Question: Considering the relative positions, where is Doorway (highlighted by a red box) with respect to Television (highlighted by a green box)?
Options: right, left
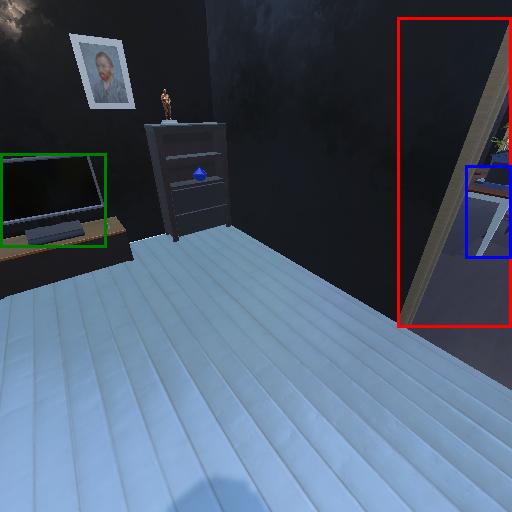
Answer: right